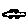
Label: car